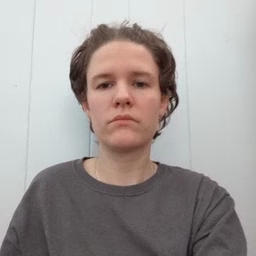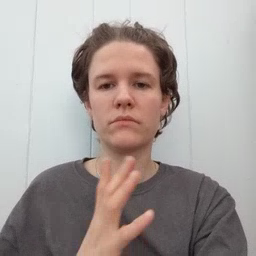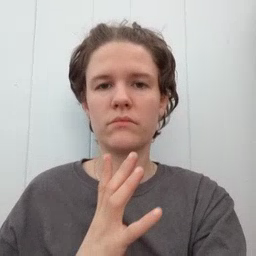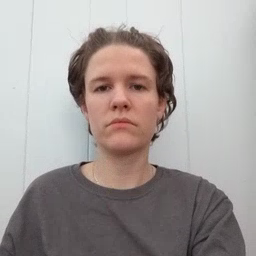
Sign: fine